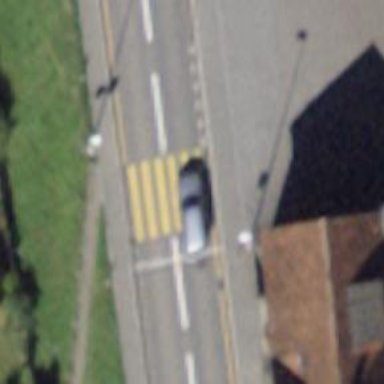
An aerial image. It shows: Asphalt footway with marked zebra crossing.